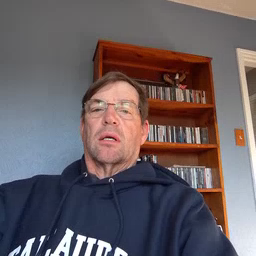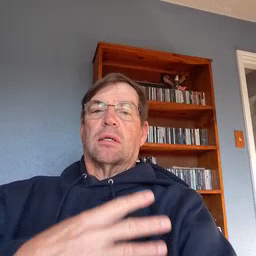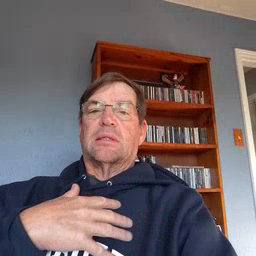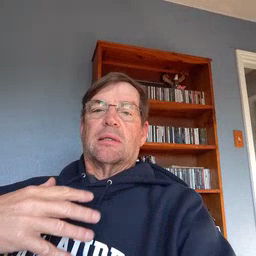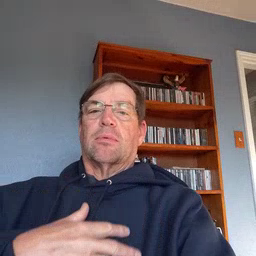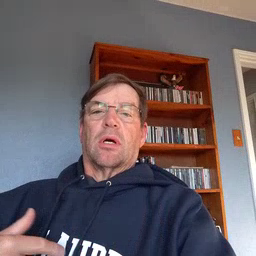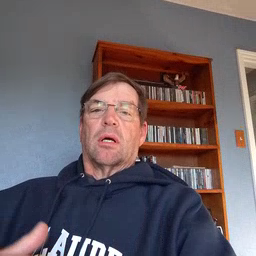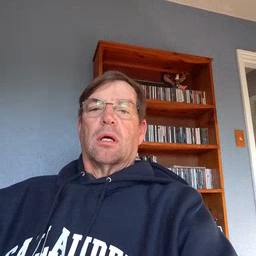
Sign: zebra